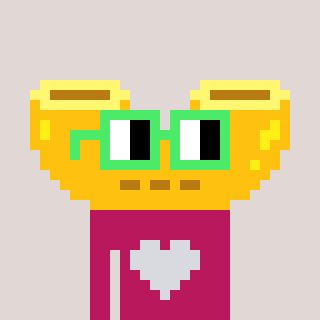
a pixel art character with square light green glasses, a macaroni-shaped head and a darkpink-colored body on a warm background